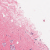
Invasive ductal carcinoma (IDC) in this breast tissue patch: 0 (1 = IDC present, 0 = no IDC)